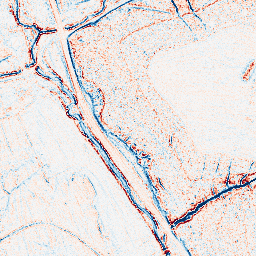
Category: edge_preserving
Decomposition family: anisotropic_diffusion
Decomposition parameters: iterations: 10
kappa: 100
gamma: 0.05
Upsampling method: sinc_blackman
Upsampling parameters: scale: 2
kernel_size: 8
Upsampling scale: 2